Aerial crown-view tile of a tropical tree (Barro Colorado Island, Panama), acquired 20250317:
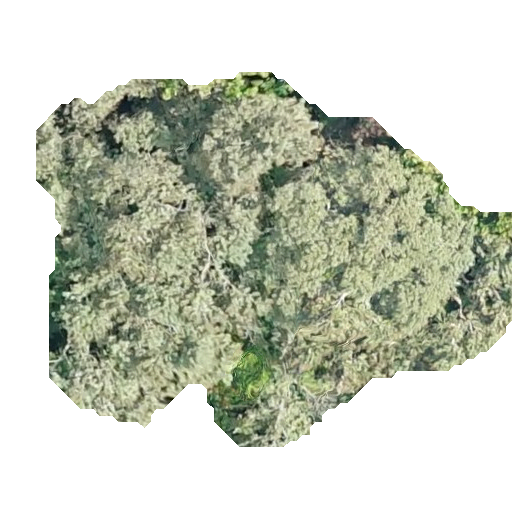
Species: Luehea seemannii
GBIF accepted scientific name: Luehea seemannii
Crown area: 193.6 m²